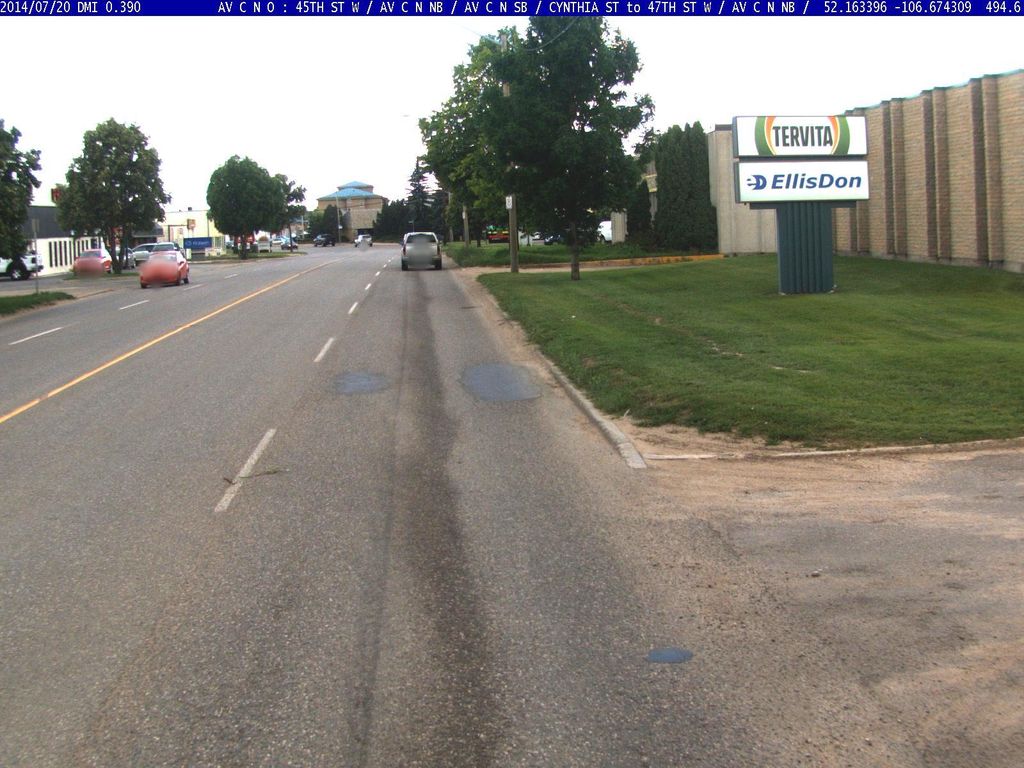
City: saskatoon